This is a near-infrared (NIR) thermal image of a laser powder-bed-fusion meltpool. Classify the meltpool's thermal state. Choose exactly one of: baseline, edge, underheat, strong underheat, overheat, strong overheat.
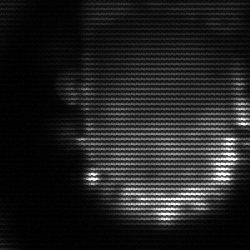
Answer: baseline